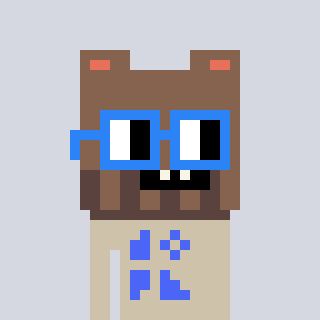
a pixel art character with square blue glasses, a bear-shaped head and a bege-colored body on a cool background